Question:
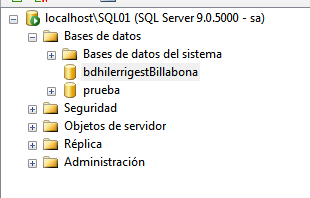
Answer: The problem was that i connect to db in local mode, selecting mdf file manually and with windows identification. I connect with server mode, with db user and it works perfectly. thanks!!